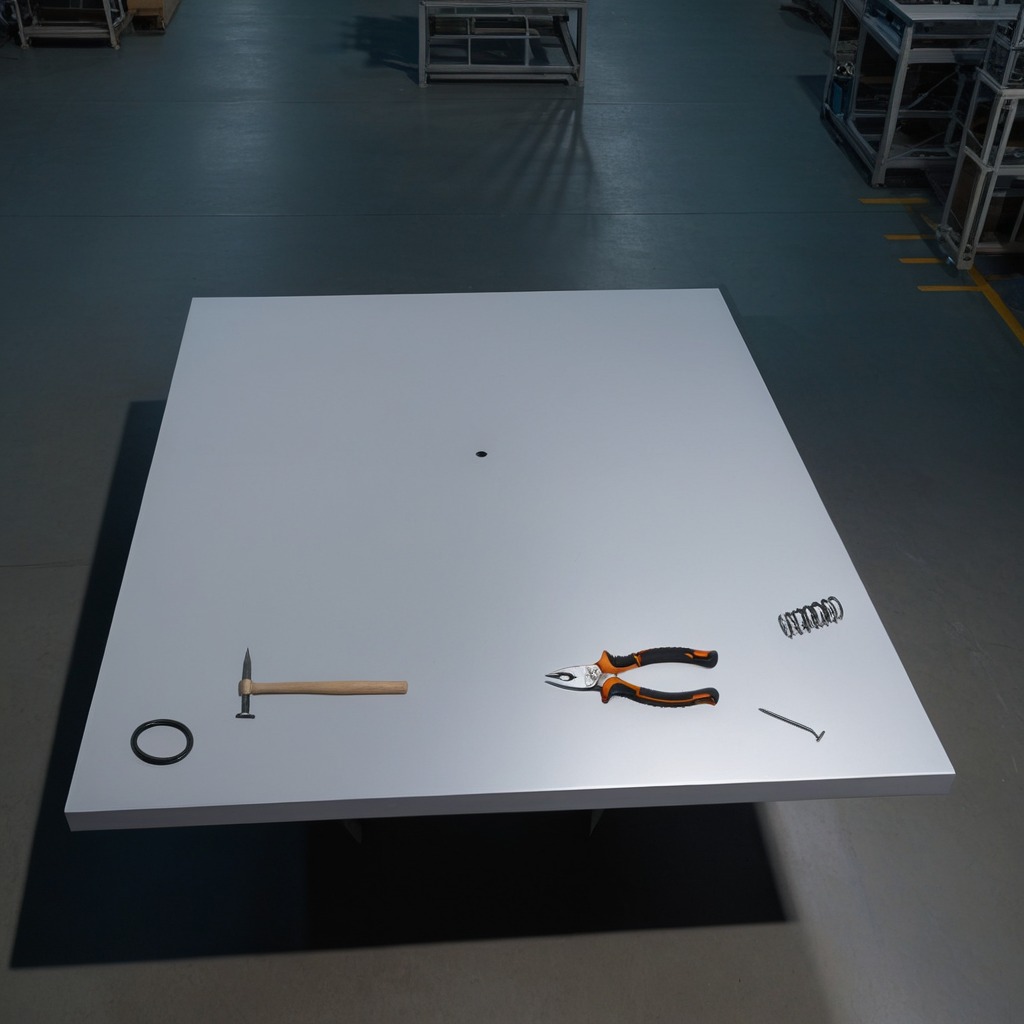
A rubber Oring, a hammer, an iron nail, a pair of pliers, and a coiled metal spring are lying on the tabletop.